Question: Im having trouble push my web application via Bluemix CF command line.
as you can see after downloaded the sample project I did a slight modification , I change the text body to "wow"

then I uploaded the project and its all successful,
however, when I click the app link from bluemix
<URL>
the content of the app did not change at all.
its still the same.
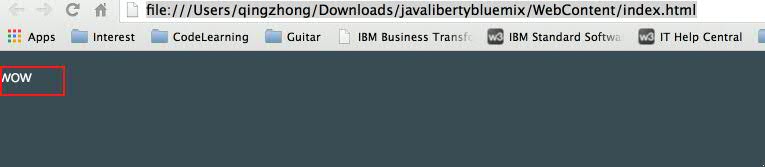
Answer: The Java project needs to be compiled using 'ant', which will generate an updated .war file. You need to push this war file. If you did a 'cf push' from the root of the extracted project, cf will read the manifest.yml file and know to push the war file. See the README in the project for more details.
You can also import the project into Eclipse with Bluemix plugin and use Eclipse to compile and push.